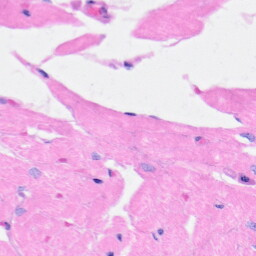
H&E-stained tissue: Heart